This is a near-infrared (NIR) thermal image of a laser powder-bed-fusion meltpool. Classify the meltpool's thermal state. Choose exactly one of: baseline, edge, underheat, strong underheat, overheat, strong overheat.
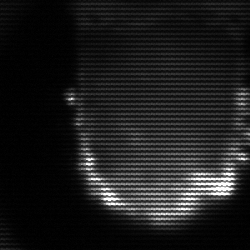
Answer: baseline